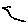
Label: bird